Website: crate-barrel
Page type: billing-address
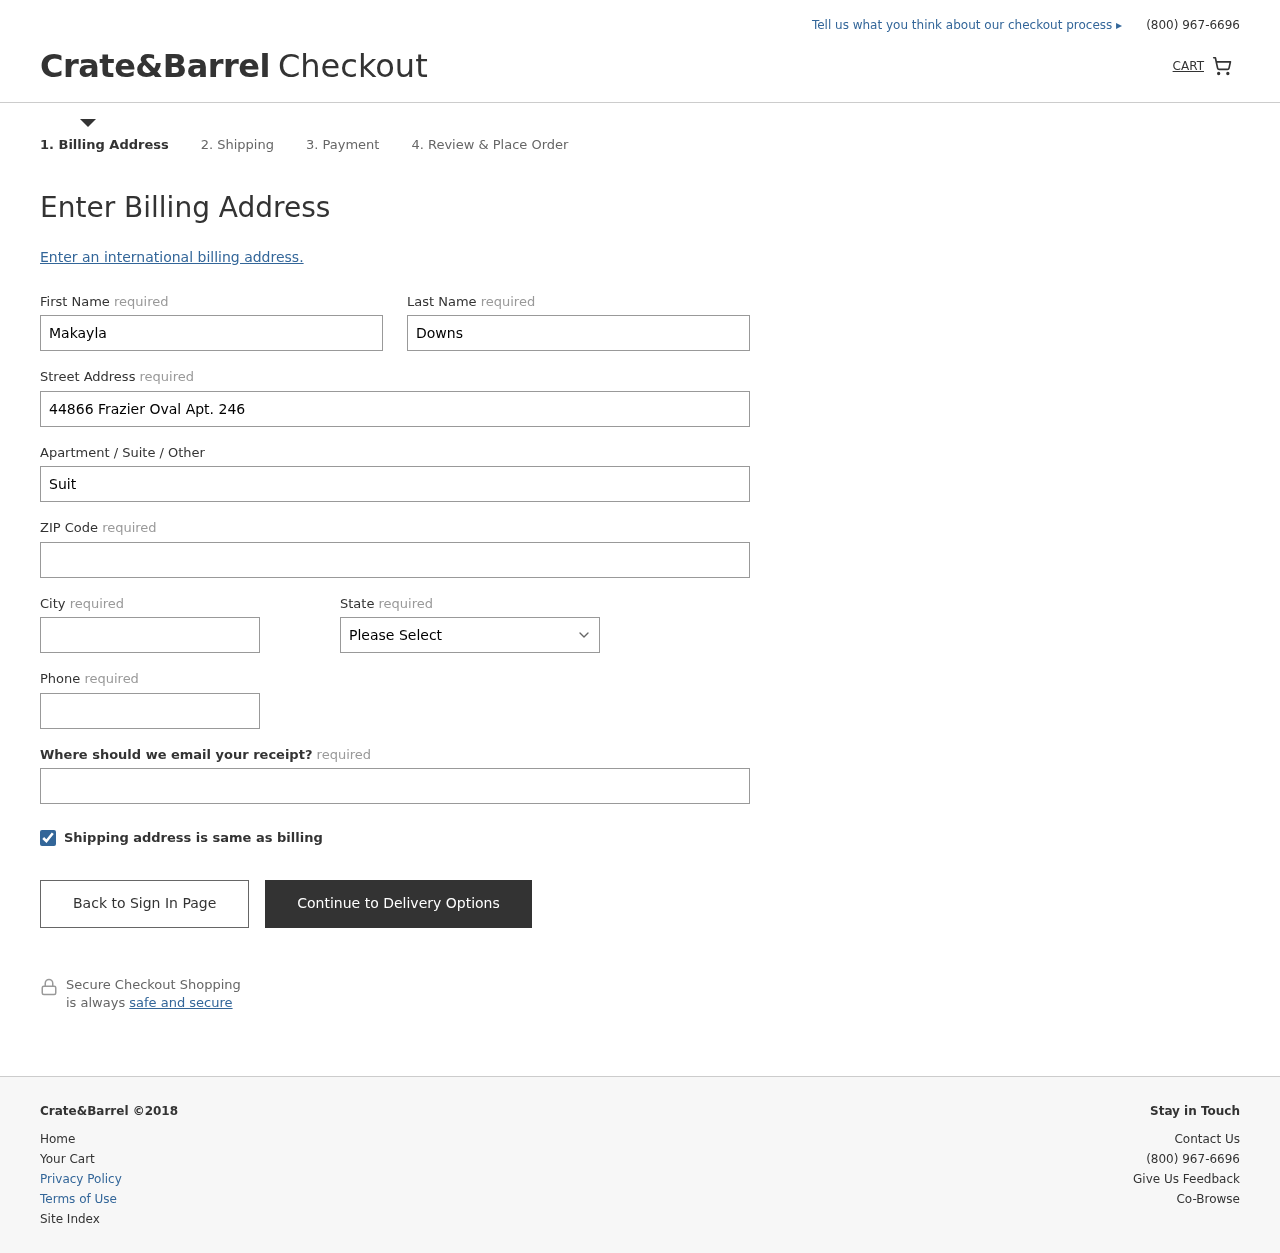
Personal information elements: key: PII_STATE
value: South Carolina
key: PII_FIRSTNAME
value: Makayla
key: PII_LASTNAME
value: Downs
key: PII_STREET
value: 44866 Frazier Oval Apt. 246
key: PII_STREET2
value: Suite 431
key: PII_POSTCODE
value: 91949
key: PII_CITY
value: Patrickhaven
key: PII_PHONE
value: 7275311196
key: PII_EMAIL
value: makayla_downs@yahoo.com